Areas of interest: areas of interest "Industrial Park"
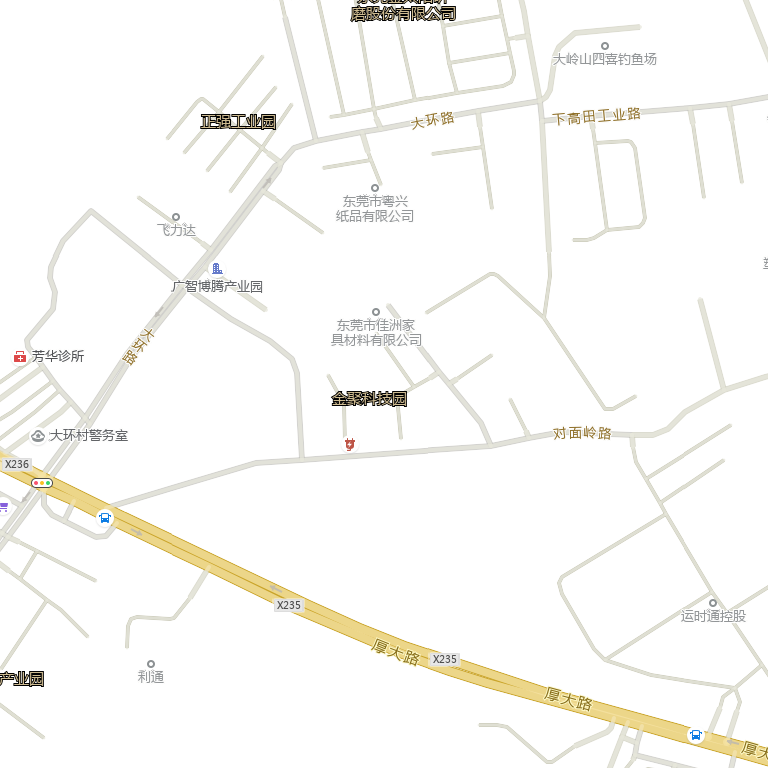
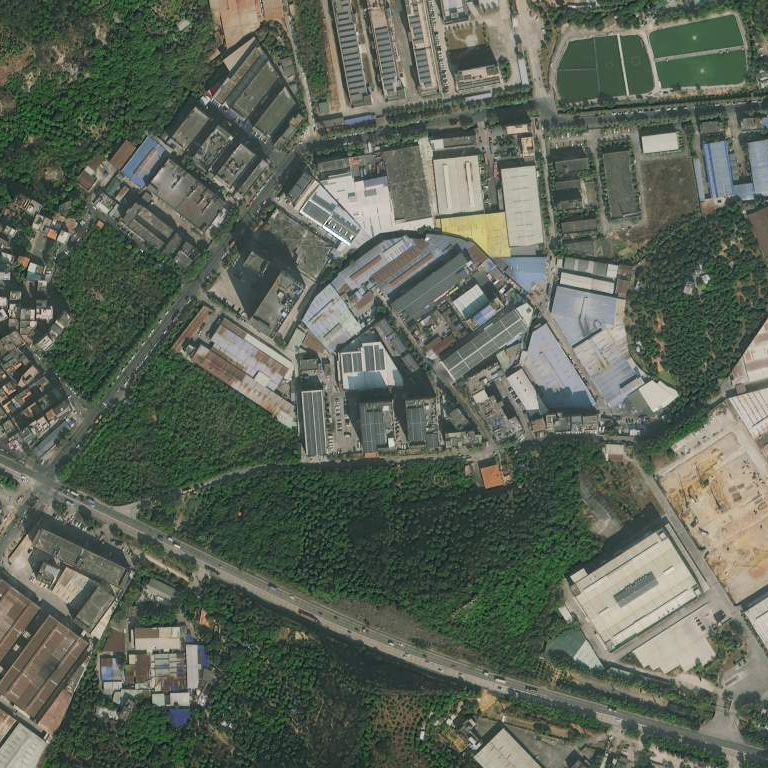